Question: I want to use the code from <URL>.
I'm having issues converting dataframe '.values' format, to a polar plot format.
I would like to produce a polar plot with my DataFrame columns 'df.azimuth', 'df.zenith', and 'df.o3' average for each bin as showed on the plot example that I attached here.
I'm having issues converting DataFrame format, to a polar plot format. I don't know how to do this from a DataFrame format. Any help is welcome.
That is my code so far, but it is not showing the plot correctly.
Dataframe (o3Pan_wff):
'''
time,zenith,azimuth,o3
2017-07-03 16:48:27-04:00,49.47,269.05,293.51
2017-07-03 16:50:05-04:00,49.79,269.31,296.54
2017-07-03 16:51:58-04:00,50.16,269.6,322.78
2017-07-03 16:53:58-04:00,50.56,269.91,308.76
2017-07-03 16:55:49-04:00,50.89,270.16,292.61
2017-07-03 17:02:04-04:00,52.15,271.13,289.28
2017-07-03 17:03:37-04:00,52.46,271.37,287.94
2017-07-03 17:05:10-04:00,52.76,271.6,289.24
2017-07-03 17:06:43-04:00,53.07,271.83,289.29
2017-07-03 17:08:17-04:00,53.38,272.06,290.1
2017-07-03 17:09:51-04:00,53.69,272.3,289.98
2017-07-03 17:11:24-04:00,53.99,272.52,290.3
2017-07-03 17:12:59-04:00,54.28,272.74,292.68
2017-07-03 17:14:33-04:00,54.62,272.98,290.96
2017-07-03 17:16:13-04:00,54.95,273.23,286.32
2017-07-03 17:18:03-04:00,55.31,273.49,291.36
2017-07-03 17:19:42-04:00,55.6,273.71,286.33
2017-07-03 17:21:16-04:00,55.9,273.93,286.73
2017-07-03 17:22:49-04:00,56.24,274.18,288.12
2017-07-03 17:24:22-04:00,56.55,274.4,289.78
2017-07-03 17:25:55-04:00,56.85,274.63,290.34
2017-07-03 17:27:27-04:00,57.15,274.84,287.5
2017-07-03 17:29:00-04:00,57.46,275.06,287.56
2017-07-03 17:32:16-04:00,58.1,275.53,287.42
2017-07-03 17:33:49-04:00,58.41,275.75,288.22
2017-07-03 17:35:22-04:00,58.71,275.97,288.21
2017-07-03 17:36:54-04:00,59.01,276.18,289.33
2017-07-03 17:38:27-04:00,59.32,276.4,288.19
2017-07-03 17:40:00-04:00,59.62,276.62,288.63
2017-07-03 17:41:33-04:00,59.92,276.83,287.48
2017-07-03 17:43:05-04:00,60.22,277.05,289.64
2017-07-03 17:44:38-04:00,60.49,277.24,290.85
2017-07-03 17:46:11-04:00,60.83,277.48,289.8
2017-07-03 17:47:44-04:00,61.13,277.69,289.04
2017-07-03 17:49:17-04:00,61.44,277.91,288.4
2017-07-03 17:50:50-04:00,61.74,278.12,287.36
2017-07-03 17:52:23-04:00,62.04,278.34,288.56
2017-07-03 17:53:56-04:00,62.35,278.55,290.08
2017-07-03 17:55:28-04:00,62.65,278.76,289.27
2017-07-03 17:57:02-04:00,62.95,278.98,290.48
2017-07-03 17:58:34-04:00,63.25,279.19,291.09
2017-07-03 18:01:56-04:00,63.91,279.65,290.26
2017-07-03 18:03:29-04:00,64.17,279.83,290.04
2017-07-03 18:05:03-04:00,64.51,280.08,290.78
2017-07-03 18:06:36-04:00,64.82,280.29,290.92
2017-07-03 18:08:09-04:00,65.12,280.5,290.22
2017-07-03 18:09:43-04:00,65.42,280.72,290.59
2017-07-03 18:11:18-04:00,65.69,280.91,291.26
2017-07-03 18:12:52-04:00,66.03,281.15,290.02
2017-07-03 18:14:26-04:00,66.34,281.36,290.87
2017-07-03 18:15:59-04:00,66.62,281.57,290.38
2017-07-03 18:17:32-04:00,66.89,281.75,288.86
2017-07-03 18:19:05-04:00,67.23,282.0,288.56
2017-07-03 18:20:38-04:00,67.53,282.21,289.96
2017-07-03 18:22:12-04:00,67.83,282.42,288.42
2017-07-03 18:23:45-04:00,68.13,282.63,289.89
2017-07-03 18:25:18-04:00,68.43,282.84,287.91
2017-07-03 18:26:51-04:00,68.73,283.05,287.83
2017-07-03 18:28:24-04:00,69.03,283.26,288.11
2017-07-03 18:31:40-04:00,69.65,283.71,288.18
2017-07-03 18:33:13-04:00,69.95,283.92,287.93
2017-07-03 18:34:46-04:00,70.25,284.13,288.6
2017-07-03 18:36:19-04:00,70.55,284.34,287.21
2017-07-03 18:37:51-04:00,70.84,284.55,287.95
2017-07-03 18:39:24-04:00,71.13,284.76,288.01
2017-07-03 18:40:57-04:00,71.43,284.97,287.84
2017-07-03 18:42:30-04:00,71.73,285.18,287.76
2017-07-03 18:44:03-04:00,72.02,285.39,288.32
2017-07-03 18:45:36-04:00,72.32,285.6,288.63
2017-07-03 18:47:09-04:00,72.61,285.82,287.33
2017-07-03 18:48:42-04:00,72.9,286.03,288.74
2017-07-03 18:50:16-04:00,73.18,286.22,289.99
2017-07-03 18:51:49-04:00,73.47,286.44,289.13
2017-07-03 18:53:23-04:00,73.79,286.67,286.91
2017-07-03 18:54:59-04:00,74.1,286.89,285.5
2017-07-03 18:56:34-04:00,74.39,287.1,289.98
2017-07-03 18:58:09-04:00,74.66,287.3,285.98
2017-07-03 19:01:37-04:00,75.32,287.78,290.05
2017-07-03 19:03:11-04:00,75.64,288.01,286.12
2017-07-03 19:04:46-04:00,75.94,288.23,288.4
2017-07-03 19:06:19-04:00,76.23,288.45,285.19
2017-07-03 19:23:43-04:00,79.44,290.85,283.02
2017-07-03 19:25:19-04:00,79.76,291.09,282.24
2017-07-03 19:26:53-04:00,80.05,291.31,281.31
2017-07-03 19:28:28-04:00,80.34,291.53,278.59
2017-07-03 19:30:07-04:00,80.64,291.77,276.28
2017-07-04 06:51:25-04:00,78.99,69.55,276.16
2017-07-04 06:53:11-04:00,78.66,69.79,290.81
2017-07-04 06:54:51-04:00,78.36,70.03,285.92
2017-07-04 08:01:01-04:00,65.81,79.07,292.54
2017-07-04 08:02:37-04:00,65.47,79.31,291.46
2017-07-04 08:04:16-04:00,65.15,79.54,289.5
2017-07-04 08:06:02-04:00,64.82,79.77,293.57
2017-07-04 08:07:44-04:00,64.48,80.01,291.61
2017-07-04 08:09:24-04:00,64.18,80.22,289.69
2017-07-04 08:12:40-04:00,63.52,80.69,292.57
2017-07-04 08:14:15-04:00,63.21,80.91,292.02
2017-07-04 08:15:50-04:00,62.9,81.13,290.69
2017-07-04 08:17:26-04:00,62.59,81.35,292.06
2017-07-04 08:19:01-04:00,62.28,81.57,291.52
'''
'''
import matplotlib.pyplot as plt
import pandas as pd
o3Pan_wff = pd.read_csv('test.csv')
x=o3Pan_wff.iloc[:,0].values # zenith
y=o3Pan_wff.iloc[:,1].values # azimuth
z=o3Pan_wff.iloc[:,2].values # ozone
# two input arrays
azimut = o3Pan_wff.iloc[:,1].values
radius = o3Pan_wff.iloc[:,0].values
# define binning
rbins = np.linspace(0,radius.max(), 30)
abins = np.linspace(0,2*np.pi, 60)
A, R = np.meshgrid(abins, rbins)
# plot
fig, ax = plt.subplots(subplot_kw=dict(projection="polar"))
pc = ax.pcolormesh(A, R, z, cmap="magma_r")
fig.colorbar(pc)
plt.show()
'''
Desired Output Shape:

## Traceback
'''
---------------------------------------------------------------------------
UFuncTypeError Traceback (most recent call last)
<ipython-input-156-d6575f1fd82c> in <module>
10
11 # define binning
---> 12 rbins = np.linspace(0,radius.max(), 30)
13 abins = np.linspace(0,2*np.pi, 60)
14
<__array_function__ internals> in linspace(*args, **kwargs)
e:\Anaconda3\lib\site-packages
umpy\core
unction_base.py in linspace(start, stop, num, endpoint, retstep, dtype, axis)
119 # and make sure one can use variables that have an __array_interface__, gh-6634
120 start = asanyarray(start) * 1.0
--> 121 stop = asanyarray(stop) * 1.0
122
123 dt = result_type(start, stop, float(num))
UFuncTypeError: ufunc 'multiply' did not contain a loop with signature matching types (dtype('<U32'), dtype('<U32')) -> dtype('<U32')
'''
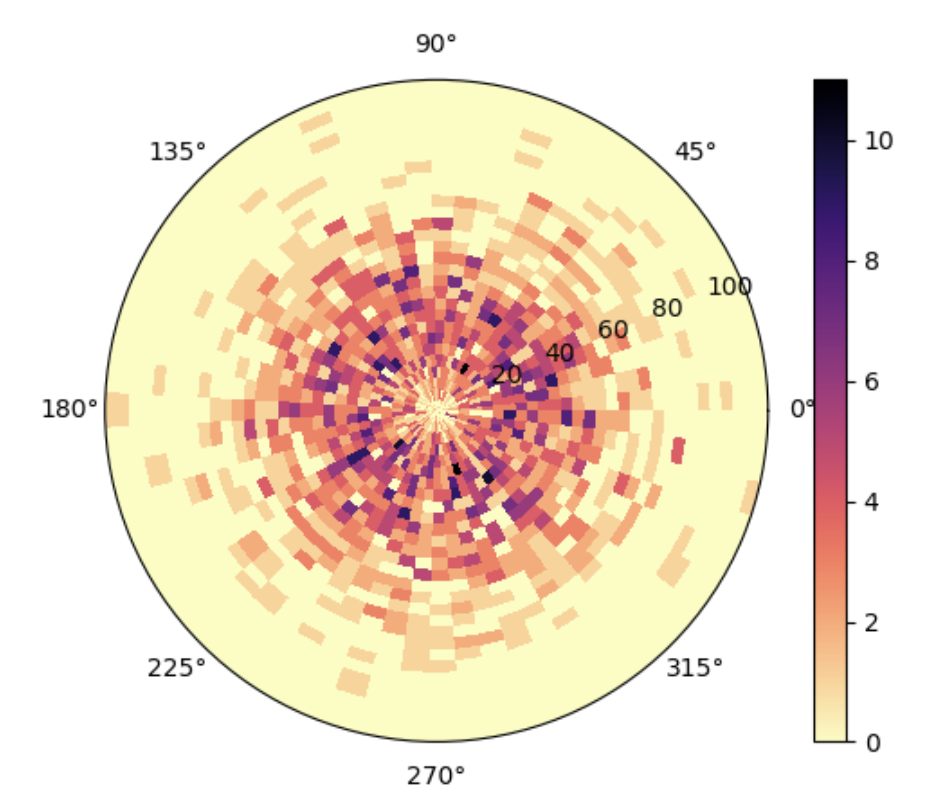
Answer: - -
1. x, y, and z are the incorrect columns. .iloc[:,0] is the time column .iloc[:,1] is the zenith column .iloc[:,2] is the aximuth column UFuncTypeError occurs because radius is the 'time' column of the dataframe.
2. azimuth should be in radians, according to the cited sample code.
- 'zenith''density'- 'o3''weight'- 'o3''density=True''np.histogram2d()'- '.values'
'''
import pandas as pd
import numpy as np
import matplotlib.pyplot as plt
# read data
df = pd.read_csv('test.csv')
# set time as datatime
df.time = pd.to_datetime(df.time, utc=True)
# convert azimuth and zenith to radians
df[['azimuth', 'zenith']] = df[['azimuth', 'zenith']].apply(np.radians)
| | time | zenith | azimuth | o3 |
|---:|:--------------------------|---------:|----------:|-------:|
| 0 | 2017-07-03 20:48:27+00:00 | 0.863414 | 4.69581 | 293.51 |
| 1 | 2017-07-03 20:50:05+00:00 | 0.868999 | 4.70035 | 296.54 |
| 2 | 2017-07-03 20:51:58+00:00 | 0.875457 | 4.70541 | 322.78 |
# define binning
rbins = np.linspace(0, df.zenith.max(), 30)
abins = np.linspace(0, 2*np.pi, 60)
# calculate histogram
hist, _, _ = np.histogram2d(df.azimuth, df.zenith, density=True, weights=df.o3, bins=(abins, rbins))
A, R = np.meshgrid(abins, rbins)
# plot
fig, ax = plt.subplots(subplot_kw=dict(projection="polar"), figsize=(7, 7))
pc = ax.pcolormesh(A, R, hist.T, cmap="magma_r")
fig.colorbar(pc)
plt.grid()
plt.show()
'''
<URL>
## Polar plot with the average
- - - - 'RuntimeWarning: invalid value encountered in true_divide''0/0''NaN'
'''
hist, _, _ = np.histogram2d(df.azimuth, df.zenith, bins=(abins, rbins), weights=df.o3)
hist2, _, _ = np.histogram2d(df.azimuth, df.zenith, bins=(abins, rbins))
avg_hist = hist / hist2
A, R = np.meshgrid(abins, rbins)
# plot
fig, ax = plt.subplots(subplot_kw=dict(projection="polar"), figsize=(7, 7))
'''
<URL>